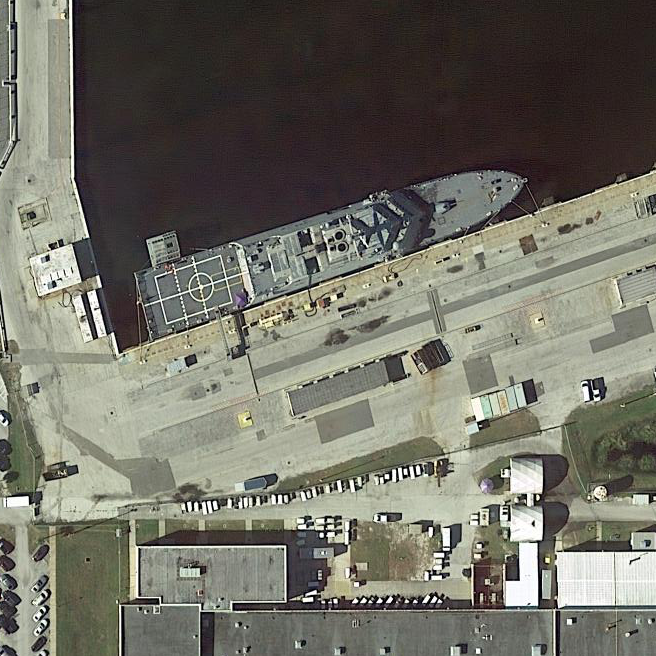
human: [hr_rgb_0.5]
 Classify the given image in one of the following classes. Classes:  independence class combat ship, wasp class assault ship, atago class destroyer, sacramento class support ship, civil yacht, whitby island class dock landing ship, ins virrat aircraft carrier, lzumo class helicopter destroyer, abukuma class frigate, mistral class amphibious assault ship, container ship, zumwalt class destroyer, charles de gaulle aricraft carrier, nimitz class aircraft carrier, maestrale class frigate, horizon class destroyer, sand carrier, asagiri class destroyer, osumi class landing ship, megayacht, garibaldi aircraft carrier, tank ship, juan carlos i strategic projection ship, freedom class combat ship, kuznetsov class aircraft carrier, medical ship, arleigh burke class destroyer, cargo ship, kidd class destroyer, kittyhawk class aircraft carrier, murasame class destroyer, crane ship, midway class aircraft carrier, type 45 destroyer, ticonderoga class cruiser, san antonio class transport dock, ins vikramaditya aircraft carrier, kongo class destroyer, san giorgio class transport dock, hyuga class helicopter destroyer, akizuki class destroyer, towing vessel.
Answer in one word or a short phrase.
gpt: Freedom class combat ship